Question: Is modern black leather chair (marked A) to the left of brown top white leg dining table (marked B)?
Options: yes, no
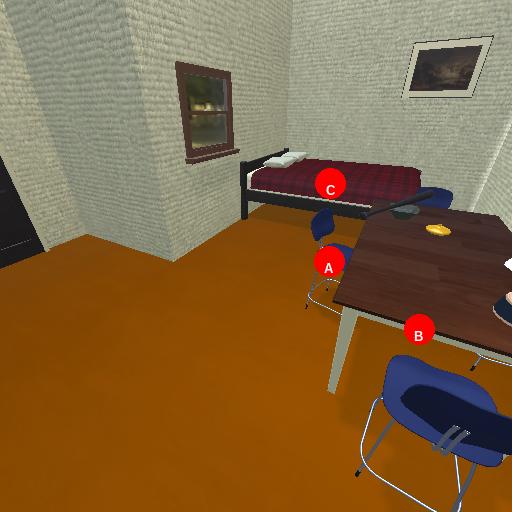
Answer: yes